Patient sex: M
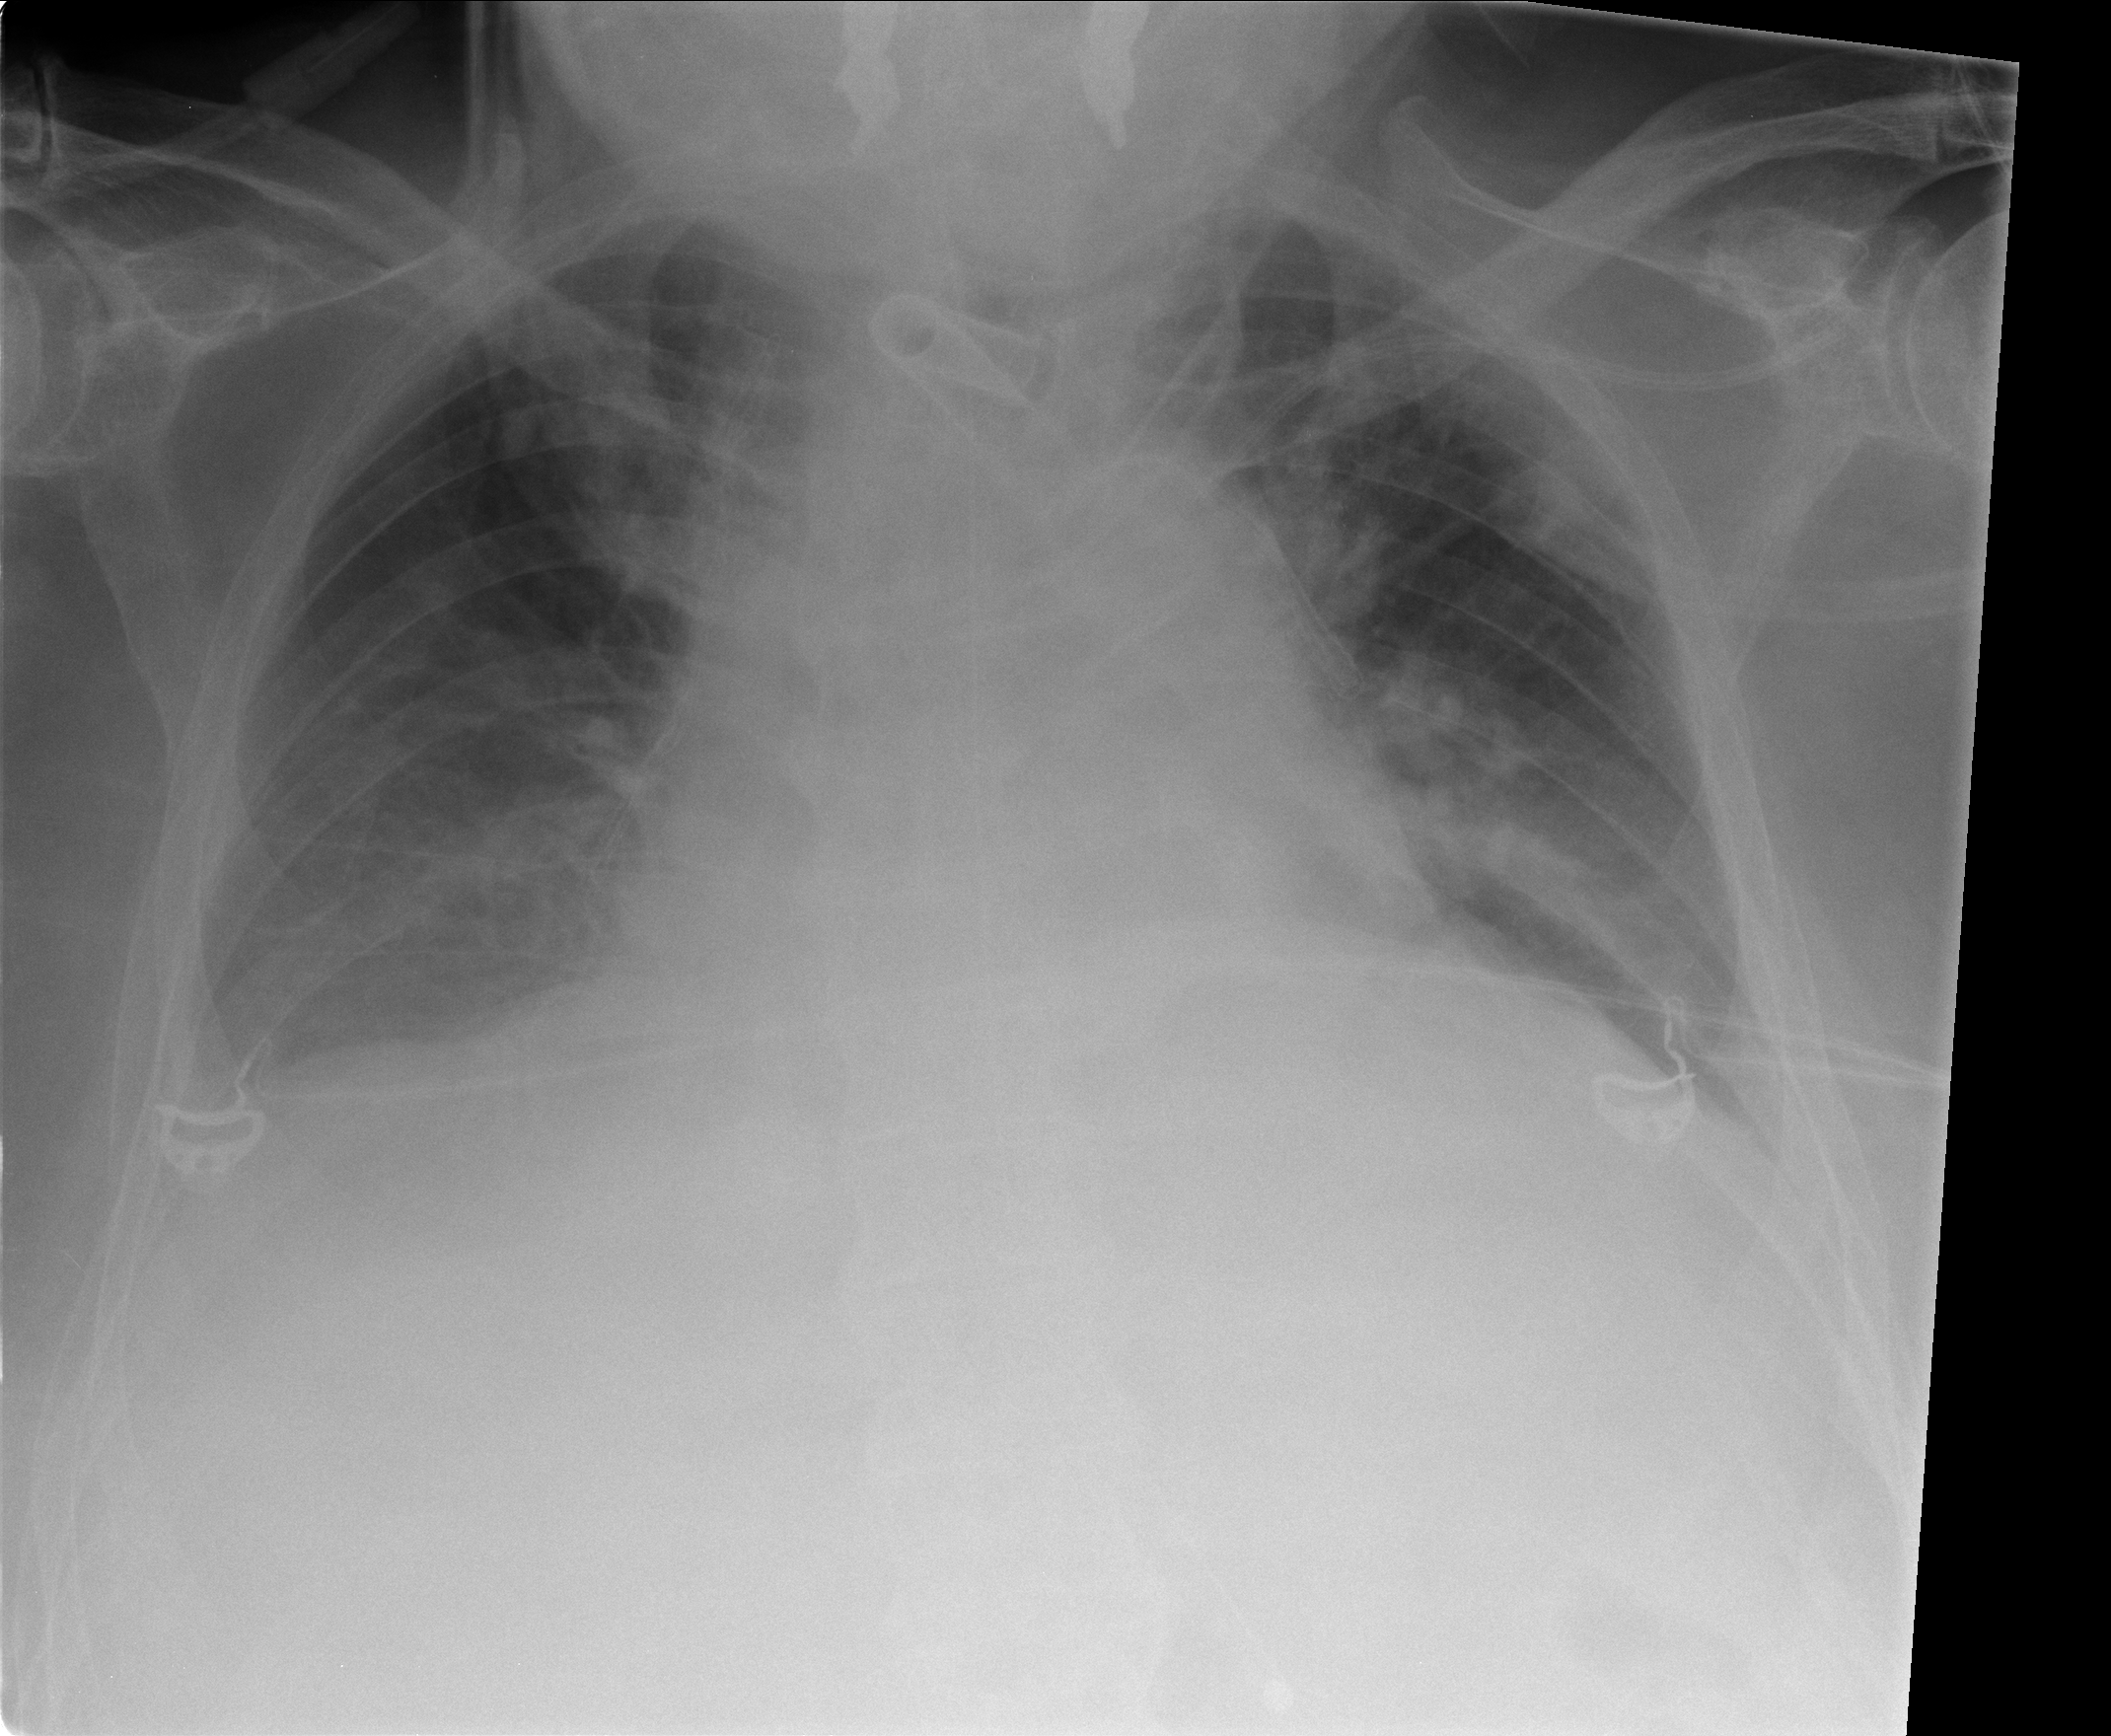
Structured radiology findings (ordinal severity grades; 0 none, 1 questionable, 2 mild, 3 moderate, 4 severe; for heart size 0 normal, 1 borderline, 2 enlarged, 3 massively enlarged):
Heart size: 2
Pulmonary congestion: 2
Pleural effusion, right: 3
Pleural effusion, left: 2
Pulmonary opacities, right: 0
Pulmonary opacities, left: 2
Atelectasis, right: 2
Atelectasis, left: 2